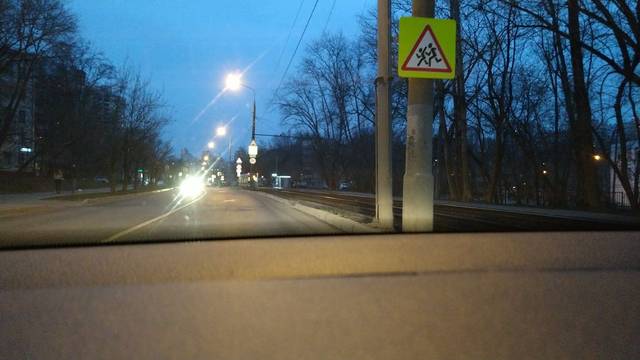
Region: Russia
Coordinates: 55.786, 37.455